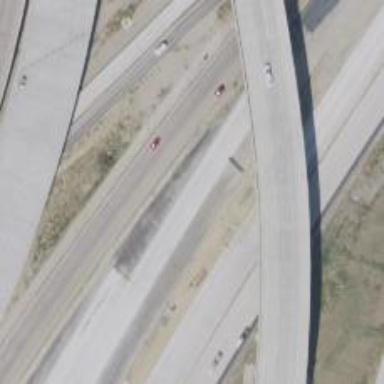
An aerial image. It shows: View of motorway.